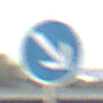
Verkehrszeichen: VorgeschriebeneVorbeifahrtRechts
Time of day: SunriseSunset
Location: Outdoor (Urban)
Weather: PartlyCloudy
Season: NotSpecified
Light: Natural